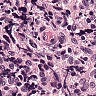
Metastatic tissue present: no